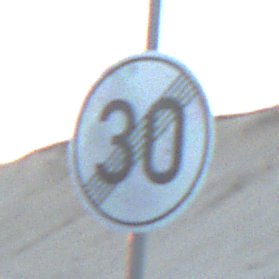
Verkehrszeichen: EndeGeschwindigkeit30
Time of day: SunriseSunset
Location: Outdoor (Beach)
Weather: PartlyCloudy
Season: NotSpecified
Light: Natural